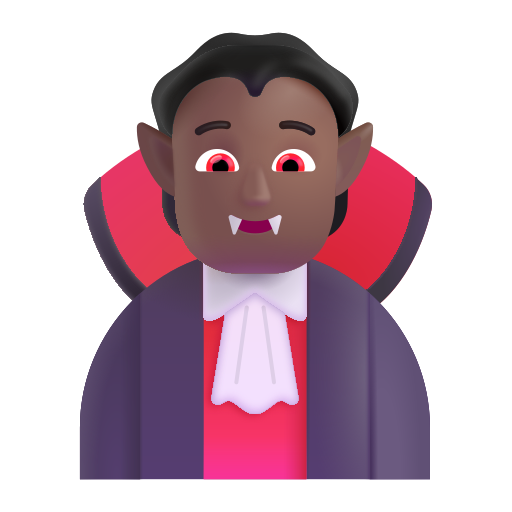
person vampire color  dark